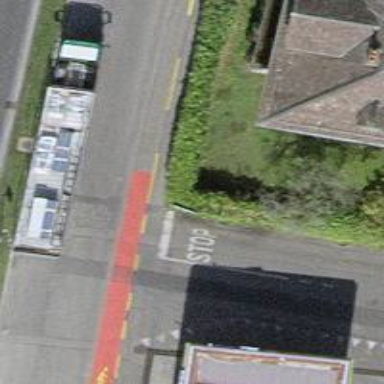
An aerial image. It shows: Post box is visible.